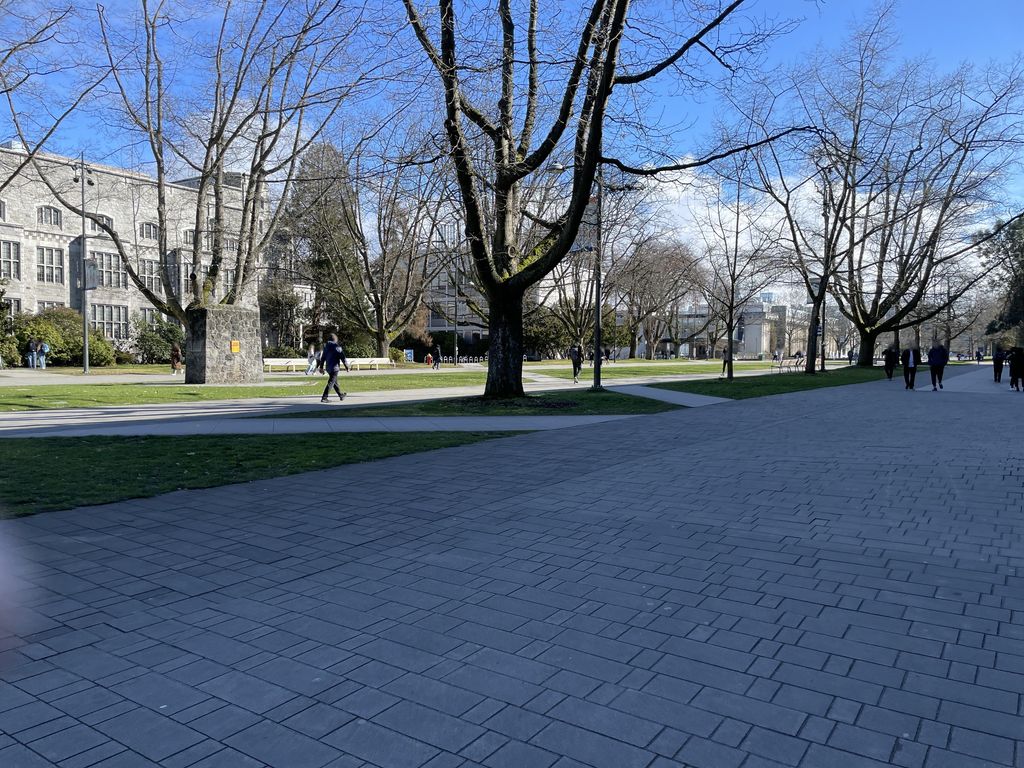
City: vancouver